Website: lowes
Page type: billing-address
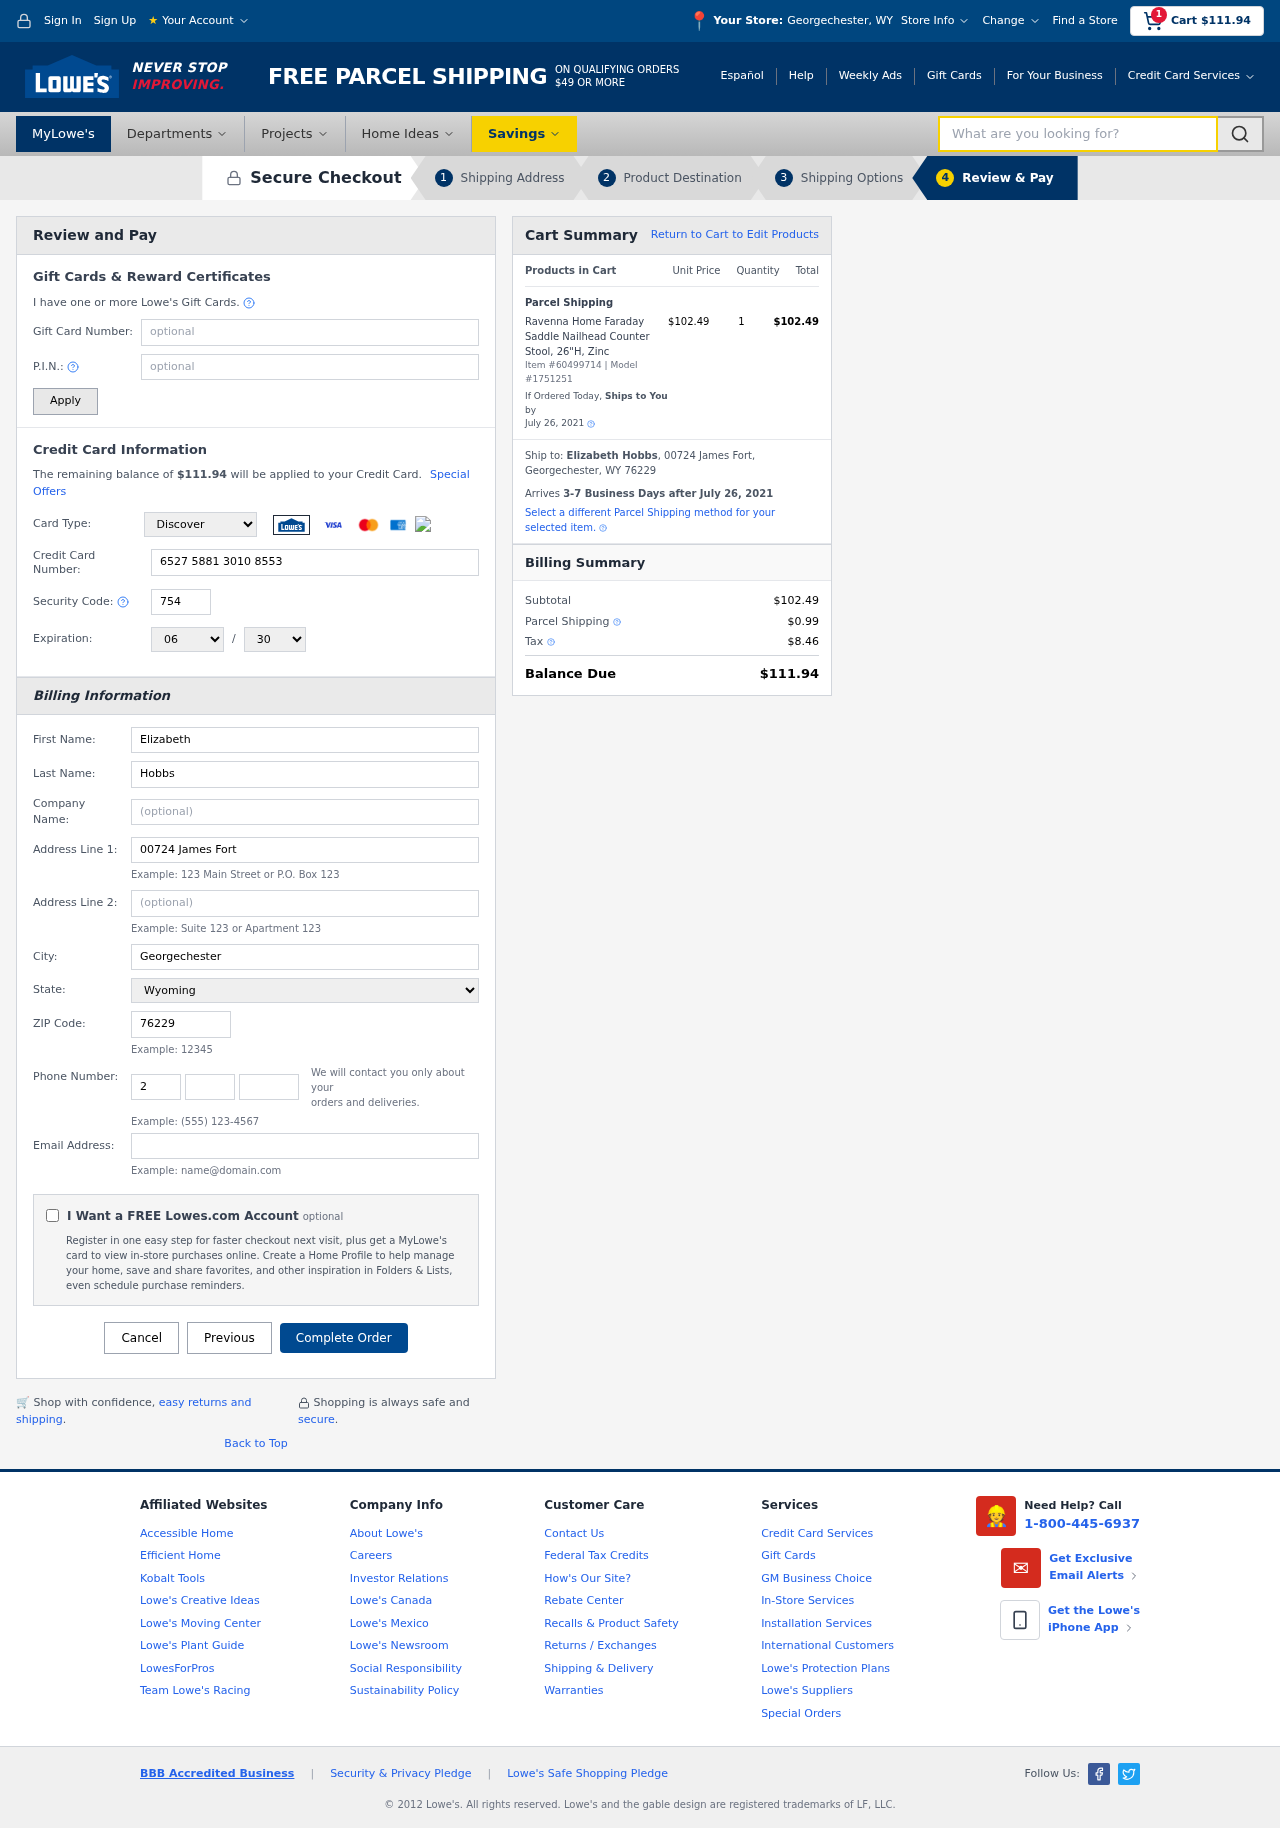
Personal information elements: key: PII_CARD_CVV
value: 754
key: PII_CARD_EXPIRY_MONTH
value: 06
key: PII_CARD_EXPIRY_YEAR
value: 30
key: PII_CARD_NUMBER
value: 6527 5881 3010 8553
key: PII_CARD_TYPE
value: Discover
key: PII_CITY
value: Georgechester
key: PII_CITY_STATE
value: Georgechester, WY
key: PII_EMAIL
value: elizabeth_hobbs@gmail.com
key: PII_FIRSTNAME
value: Elizabeth
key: PII_FULLNAME
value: Elizabeth Hobbs
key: PII_LASTNAME
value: Hobbs
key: PII_PHONE_AREA
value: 283
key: PII_PHONE_PREFIX
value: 618
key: PII_PHONE_SUFFIX
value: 6118
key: PII_POSTCODE
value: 76229
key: PII_STATE
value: Wyoming
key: PII_STREET
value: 00724 James Fort
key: PII_CITY_STATE_ZIP
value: Georgechester, WY 76229
Product elements: key: PRODUCT1_NAME
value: Ravenna Home Faraday Saddle Nailhead Counter Stool, 26"H, Zinc
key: PRODUCT1_PRICE
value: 102.49
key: PRODUCT1_QUANTITY
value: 1
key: PRODUCT_ITEM_NUMBER
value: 60499714
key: PRODUCT_MODEL_NUMBER
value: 1751251
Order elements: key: ORDER_SUBTOTAL
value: $111.94
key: ORDER_TOTAL
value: $111.94
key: ORDER_SHIPPING_DATE
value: July 26, 2021
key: ORDER_SUBTOTAL
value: $102.49
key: ORDER_DELIVERY_DATE
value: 3-7 Business Days after July 26, 2021
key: ORDER_SHIPPING_DATE2
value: July 26, 2021
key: ORDER_SUBTOTAL2
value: $102.49
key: ORDER_SHIPPING_COST
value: $0.99
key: ORDER_TAX
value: $8.46
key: ORDER_TOTAL2
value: $111.94
Search elements: key: HEADER_SEARCH
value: What are you looking for?